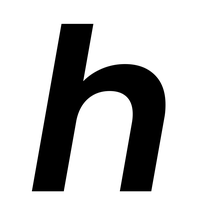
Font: Poppins-SemiBoldItalic